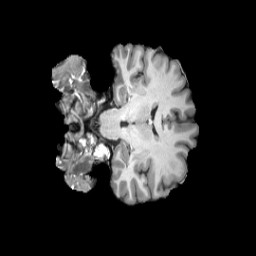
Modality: T1w
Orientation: coronal
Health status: healthy